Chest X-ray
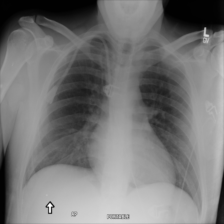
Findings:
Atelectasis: negative
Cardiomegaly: negative
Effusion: negative
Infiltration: negative
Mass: negative
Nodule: negative
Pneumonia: negative
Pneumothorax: negative
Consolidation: negative
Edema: negative
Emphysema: negative
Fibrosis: negative
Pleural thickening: negative
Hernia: negative